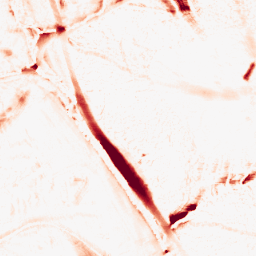
Category: morphological
Decomposition family: morphological_ellipse
Decomposition parameters: operation: opening
width: 20
height: 30
Upsampling method: bilinear
Upsampling parameters: scale: 8
Upsampling scale: 8